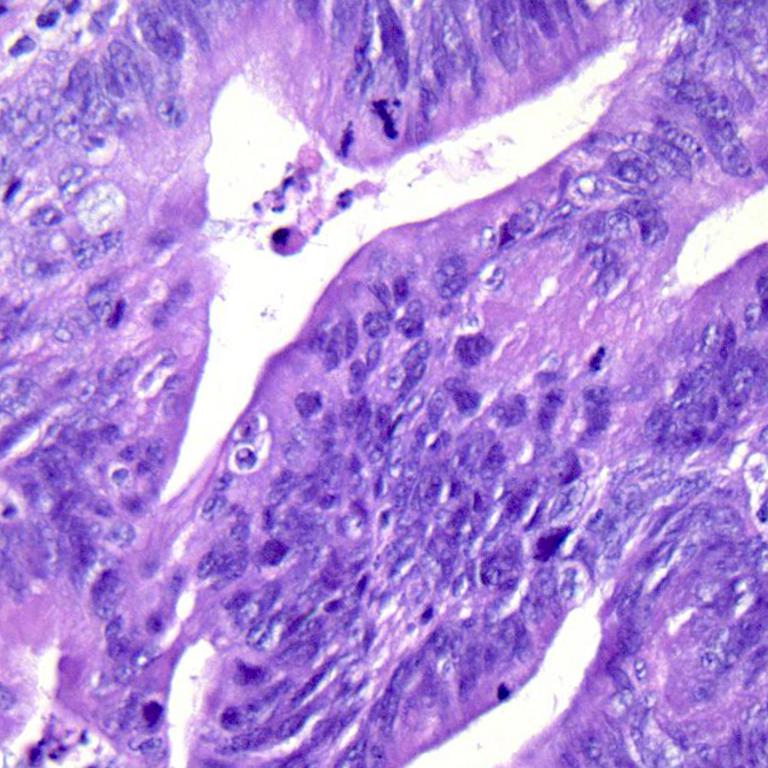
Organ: colon
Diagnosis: adenocarcinomas